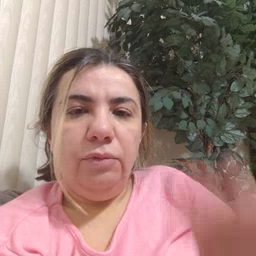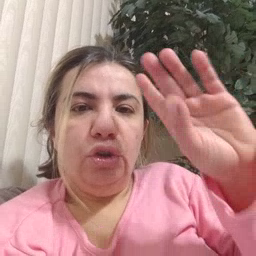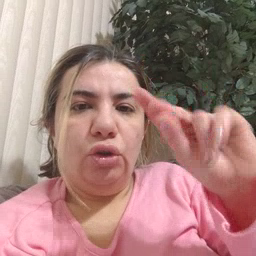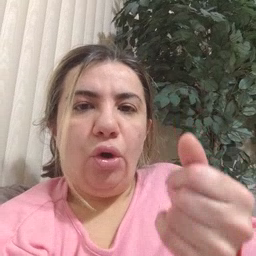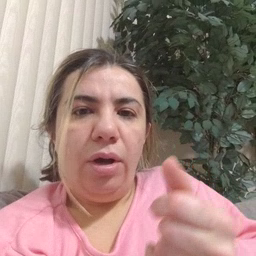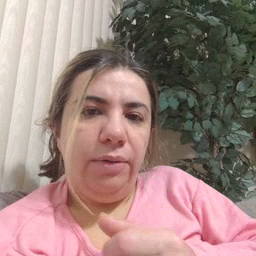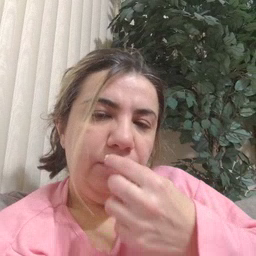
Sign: dog